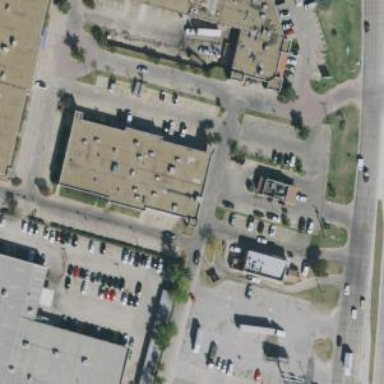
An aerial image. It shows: Commercial building.